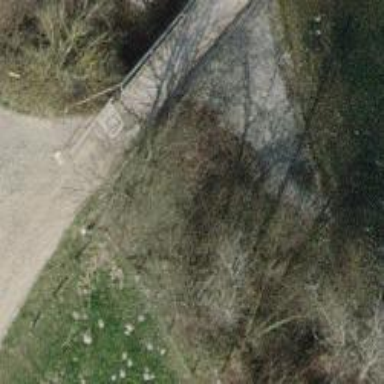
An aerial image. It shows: Fence on the bridge.